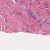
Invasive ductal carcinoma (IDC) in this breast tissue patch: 0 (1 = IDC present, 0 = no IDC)